Question: I'm trying to replicate the messaging system of windows phones, but with another service.
I'm using the Chat Bubble control from the <URL> to do this.
(Screenshot of the Chat Bubble control):

The code I came up with below works fine, however the ChatBubbleDirection property within my datatemplate produces an error when it's databound. This is because I don't know how to use a property from another class (if this makes sense?). How would this be done? I just couldn't figure it out...
The XAML property should look like this:
'''
ChatBubbleDirection="LowerLeft"
'''
As you can guess, this will determine the direction of the little arrow of the ChatBubble.
Here's the code for the message class:
'''
using Coding4Fun.Phone.Controls.Toolkit.Common;
public class Message : Coding4Fun.Phone.Controls.ChatBubble
{
public string Text { get; set; }
public string SendingDate { get; set; }
//public Coding4Fun.Phone.Controls.ChatBubble { get; set; }
}
'''
And here's the code for the button click event:
'''
private void Button_Click(object sender, RoutedEventArgs e)
{
LBmessages.ItemsSource = messages;
Message m = new Message();
m.SendingDate = "Today";
m.Text = "This is a message";
//m.direction = (Coding4Fun.Phone.Controls.ChatBubble).ChatBubbleDirectionProperty???
messages.Add(m);
}
'''
And here's the XAML:
'''
<StackPanel x:Name="ContentPanel" Grid.Row="1" Margin="12,0,12,0">
<ScrollViewer Height="369" Name="scrollviewer1" Width="500">
<ListBox Name="LBmessages" Height="250">
<ListBox.ItemTemplate>
<DataTemplate>
<Grid Width="456">
<cc:ChatBubble Width="500" Margin="0,0,0,20" ChatBubbleDirection="{Binding direction}">
<Grid>
<Grid.RowDefinitions>
<RowDefinition Height="Auto"></RowDefinition>
<RowDefinition Height="40"></RowDefinition>
</Grid.RowDefinitions>
<TextBlock Text="{Binding Text}" TextWrapping="Wrap" Width="430"></TextBlock>
<TextBlock Grid.Row="1" HorizontalAlignment="Right" Text="{Binding SendingDate}"></TextBlock>
</Grid>
</cc:ChatBubble>
</Grid>
</DataTemplate>
</ListBox.ItemTemplate>
</ListBox>
</ScrollViewer>
</StackPanel>
'''
Does anybody have any idea what I should write in the Message class? I really don't know how to explain my problem any further. I have tried extending the ChatBubble class within my Message class (as you can see), but with no avail.
Thanks in advance for any help!
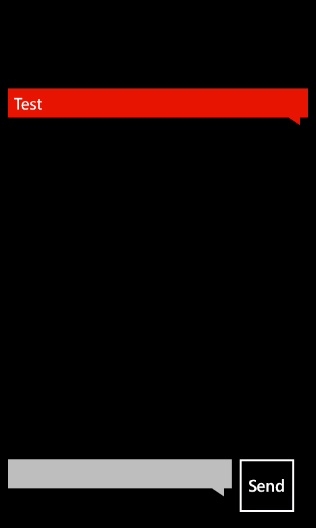
Answer: Your message class needs to have a publicly exposed property called Direction, which you will bind to ChatBubbleDirection of ChatBubble.
'''
private string direction;
public string Direction
{
get { return direction; }
set { direction = value; }
}
'''
ChatBubbleDirection can be one of the following
- - - -
That should work I think.
More info can be found here on <URL>.